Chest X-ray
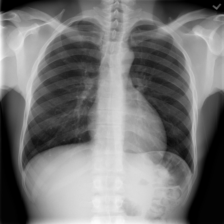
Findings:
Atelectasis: negative
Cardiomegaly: negative
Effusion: negative
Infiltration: positive
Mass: negative
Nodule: negative
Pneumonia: negative
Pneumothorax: negative
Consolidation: negative
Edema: negative
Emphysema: negative
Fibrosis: negative
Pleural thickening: negative
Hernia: negative